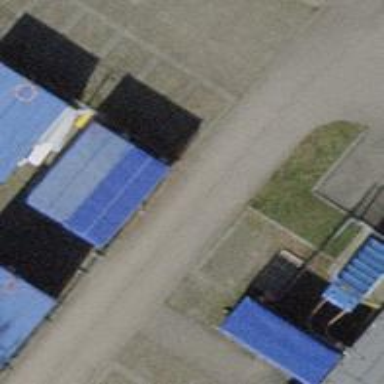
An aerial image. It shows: Asphalt parking aisle road.